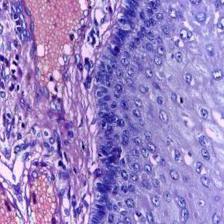
Diagnosis: Normal